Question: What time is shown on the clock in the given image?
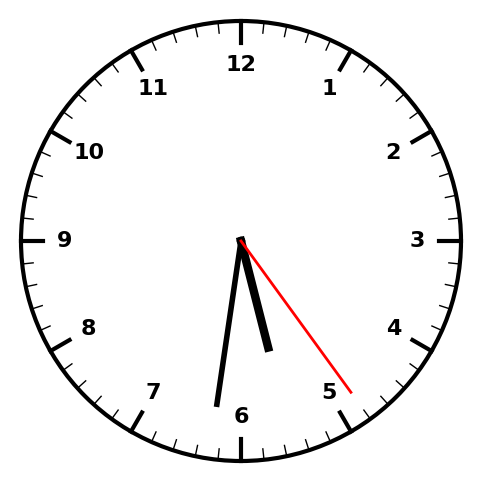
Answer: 05:31:24